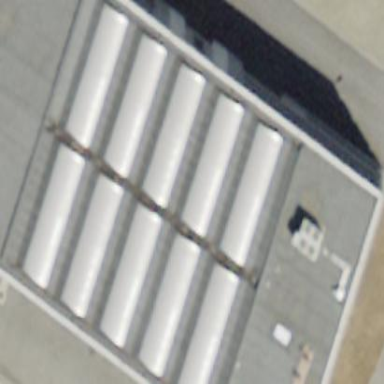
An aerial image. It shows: Industrial building.